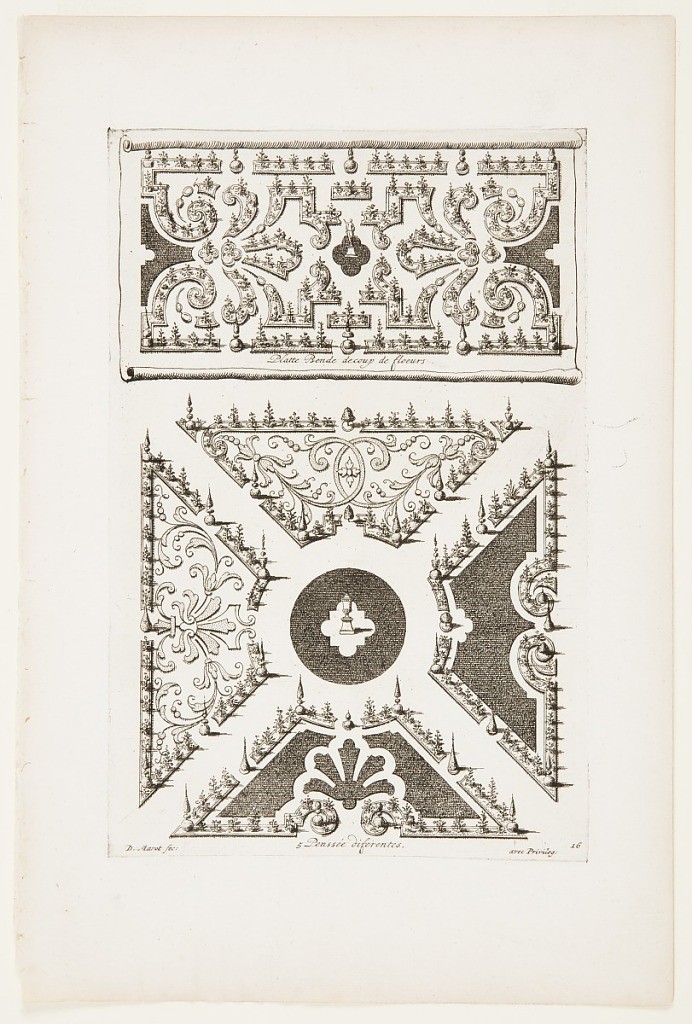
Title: Platte Bende decoup de Floeurs (Flat Band of Flowers, Five Different Variations), in Nouveaux Livre de Parterres contenant 24 pensséz diferantes (New Book Containing 24 Different Variations for Garden Beds)
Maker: Daniel Marot, French, active in the Netherlands and England, 1661–1752
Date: ca. 1700
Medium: Etching and engraving on white laid paper
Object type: Print
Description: Landscape architecture design for garden.